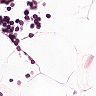
Metastatic tissue present: no